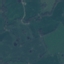
Land use / land cover class: Pasture